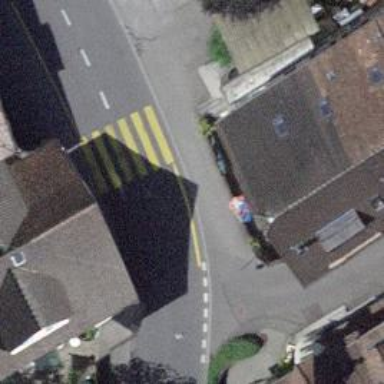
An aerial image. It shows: Uncontrolled zebra crossing on the road.